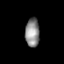
Tissue: prostate
Cell type: Myeloid cells
Senescence score: 0.7702
Nuclear area (px): 401
Mean DAPI intensity: 139.471